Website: apple-inc
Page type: account-selection
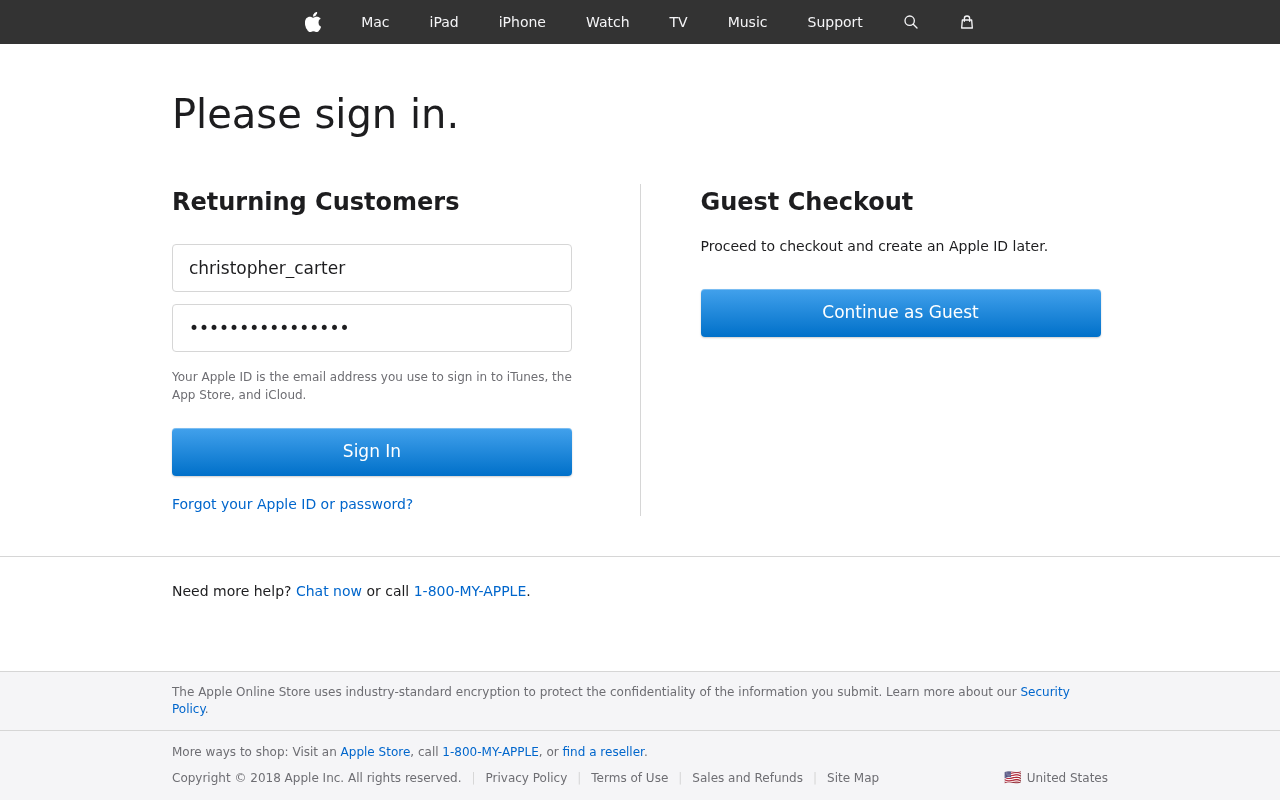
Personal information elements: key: PII_LOGIN_USERNAME
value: christopher_carter